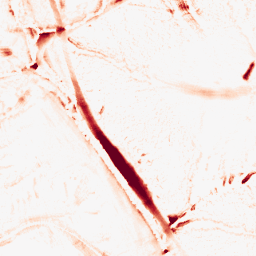
Category: morphological
Decomposition family: tophat
Decomposition parameters: size: 10
mode: white
Upsampling method: cubic_mitchell
Upsampling parameters: scale: 4
Upsampling scale: 4